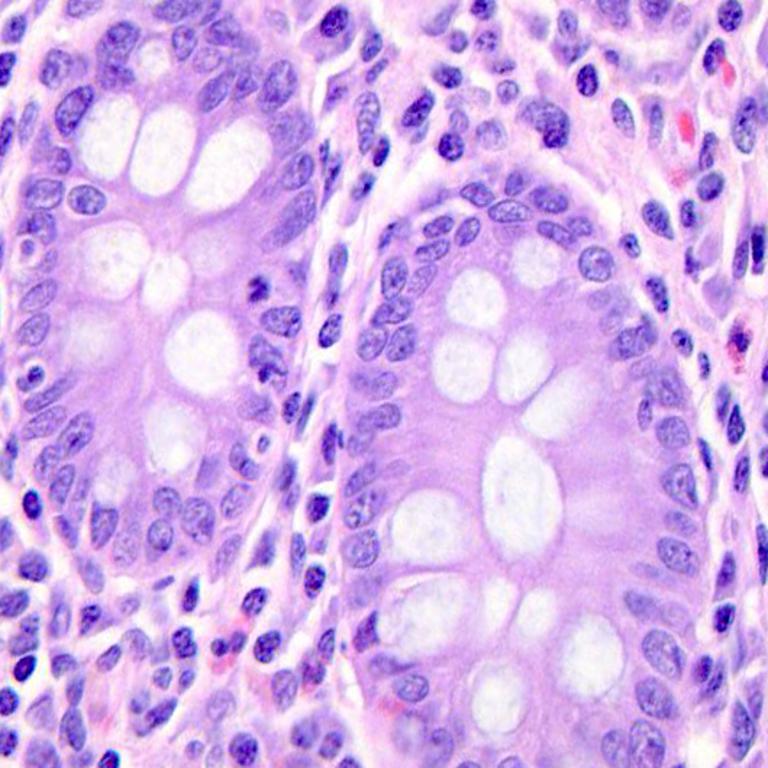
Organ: colon
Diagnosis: benign